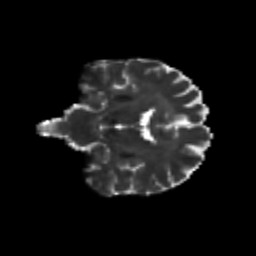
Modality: T2w
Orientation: coronal
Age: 58
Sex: male
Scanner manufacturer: siemens
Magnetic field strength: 3 T
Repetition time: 8.6 s
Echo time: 0.095 s